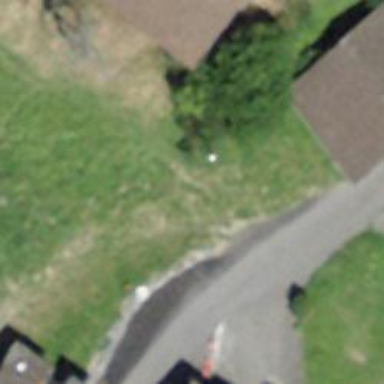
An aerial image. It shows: Unpaved footway.